Question: This is the result that I want:

I want to create the filter icon however, I'm not sure if it's even possible. I've searched on youtube however, it's all regarding the search icon. I want the filter icon to be able to open a drawer, in which I'll be able to select what I want to filter. e.g alphabetical order/year, within the recycle view.
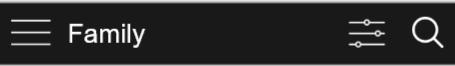
Answer: you can create menu xml and can load those to the toolbar . 'onCreateOptionsMenu' can be used to inflate the menu and 'onOptionsItemSelected' will help to identify the click of the menu.
Refer : <URL>